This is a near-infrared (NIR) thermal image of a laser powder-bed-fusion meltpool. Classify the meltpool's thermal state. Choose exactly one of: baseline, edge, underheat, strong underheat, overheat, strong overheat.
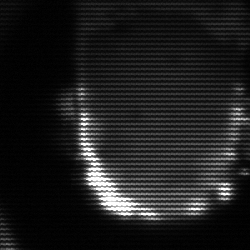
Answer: baseline